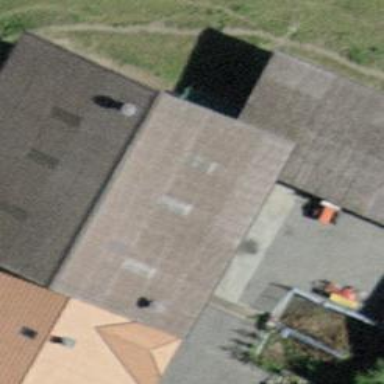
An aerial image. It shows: Farm building.